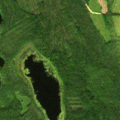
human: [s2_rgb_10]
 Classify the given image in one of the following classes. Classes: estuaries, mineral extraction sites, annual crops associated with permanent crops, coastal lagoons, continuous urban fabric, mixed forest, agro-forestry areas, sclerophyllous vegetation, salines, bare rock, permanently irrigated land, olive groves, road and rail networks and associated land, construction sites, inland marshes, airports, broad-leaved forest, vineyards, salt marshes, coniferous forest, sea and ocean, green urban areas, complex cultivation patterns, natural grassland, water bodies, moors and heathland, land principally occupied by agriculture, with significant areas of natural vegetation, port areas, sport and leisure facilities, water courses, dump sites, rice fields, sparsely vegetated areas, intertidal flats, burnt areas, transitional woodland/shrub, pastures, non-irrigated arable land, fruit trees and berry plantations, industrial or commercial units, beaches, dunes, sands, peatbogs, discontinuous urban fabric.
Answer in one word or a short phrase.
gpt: coniferous forest, mixed forest, transitional woodland/shrub, water bodies